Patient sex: M
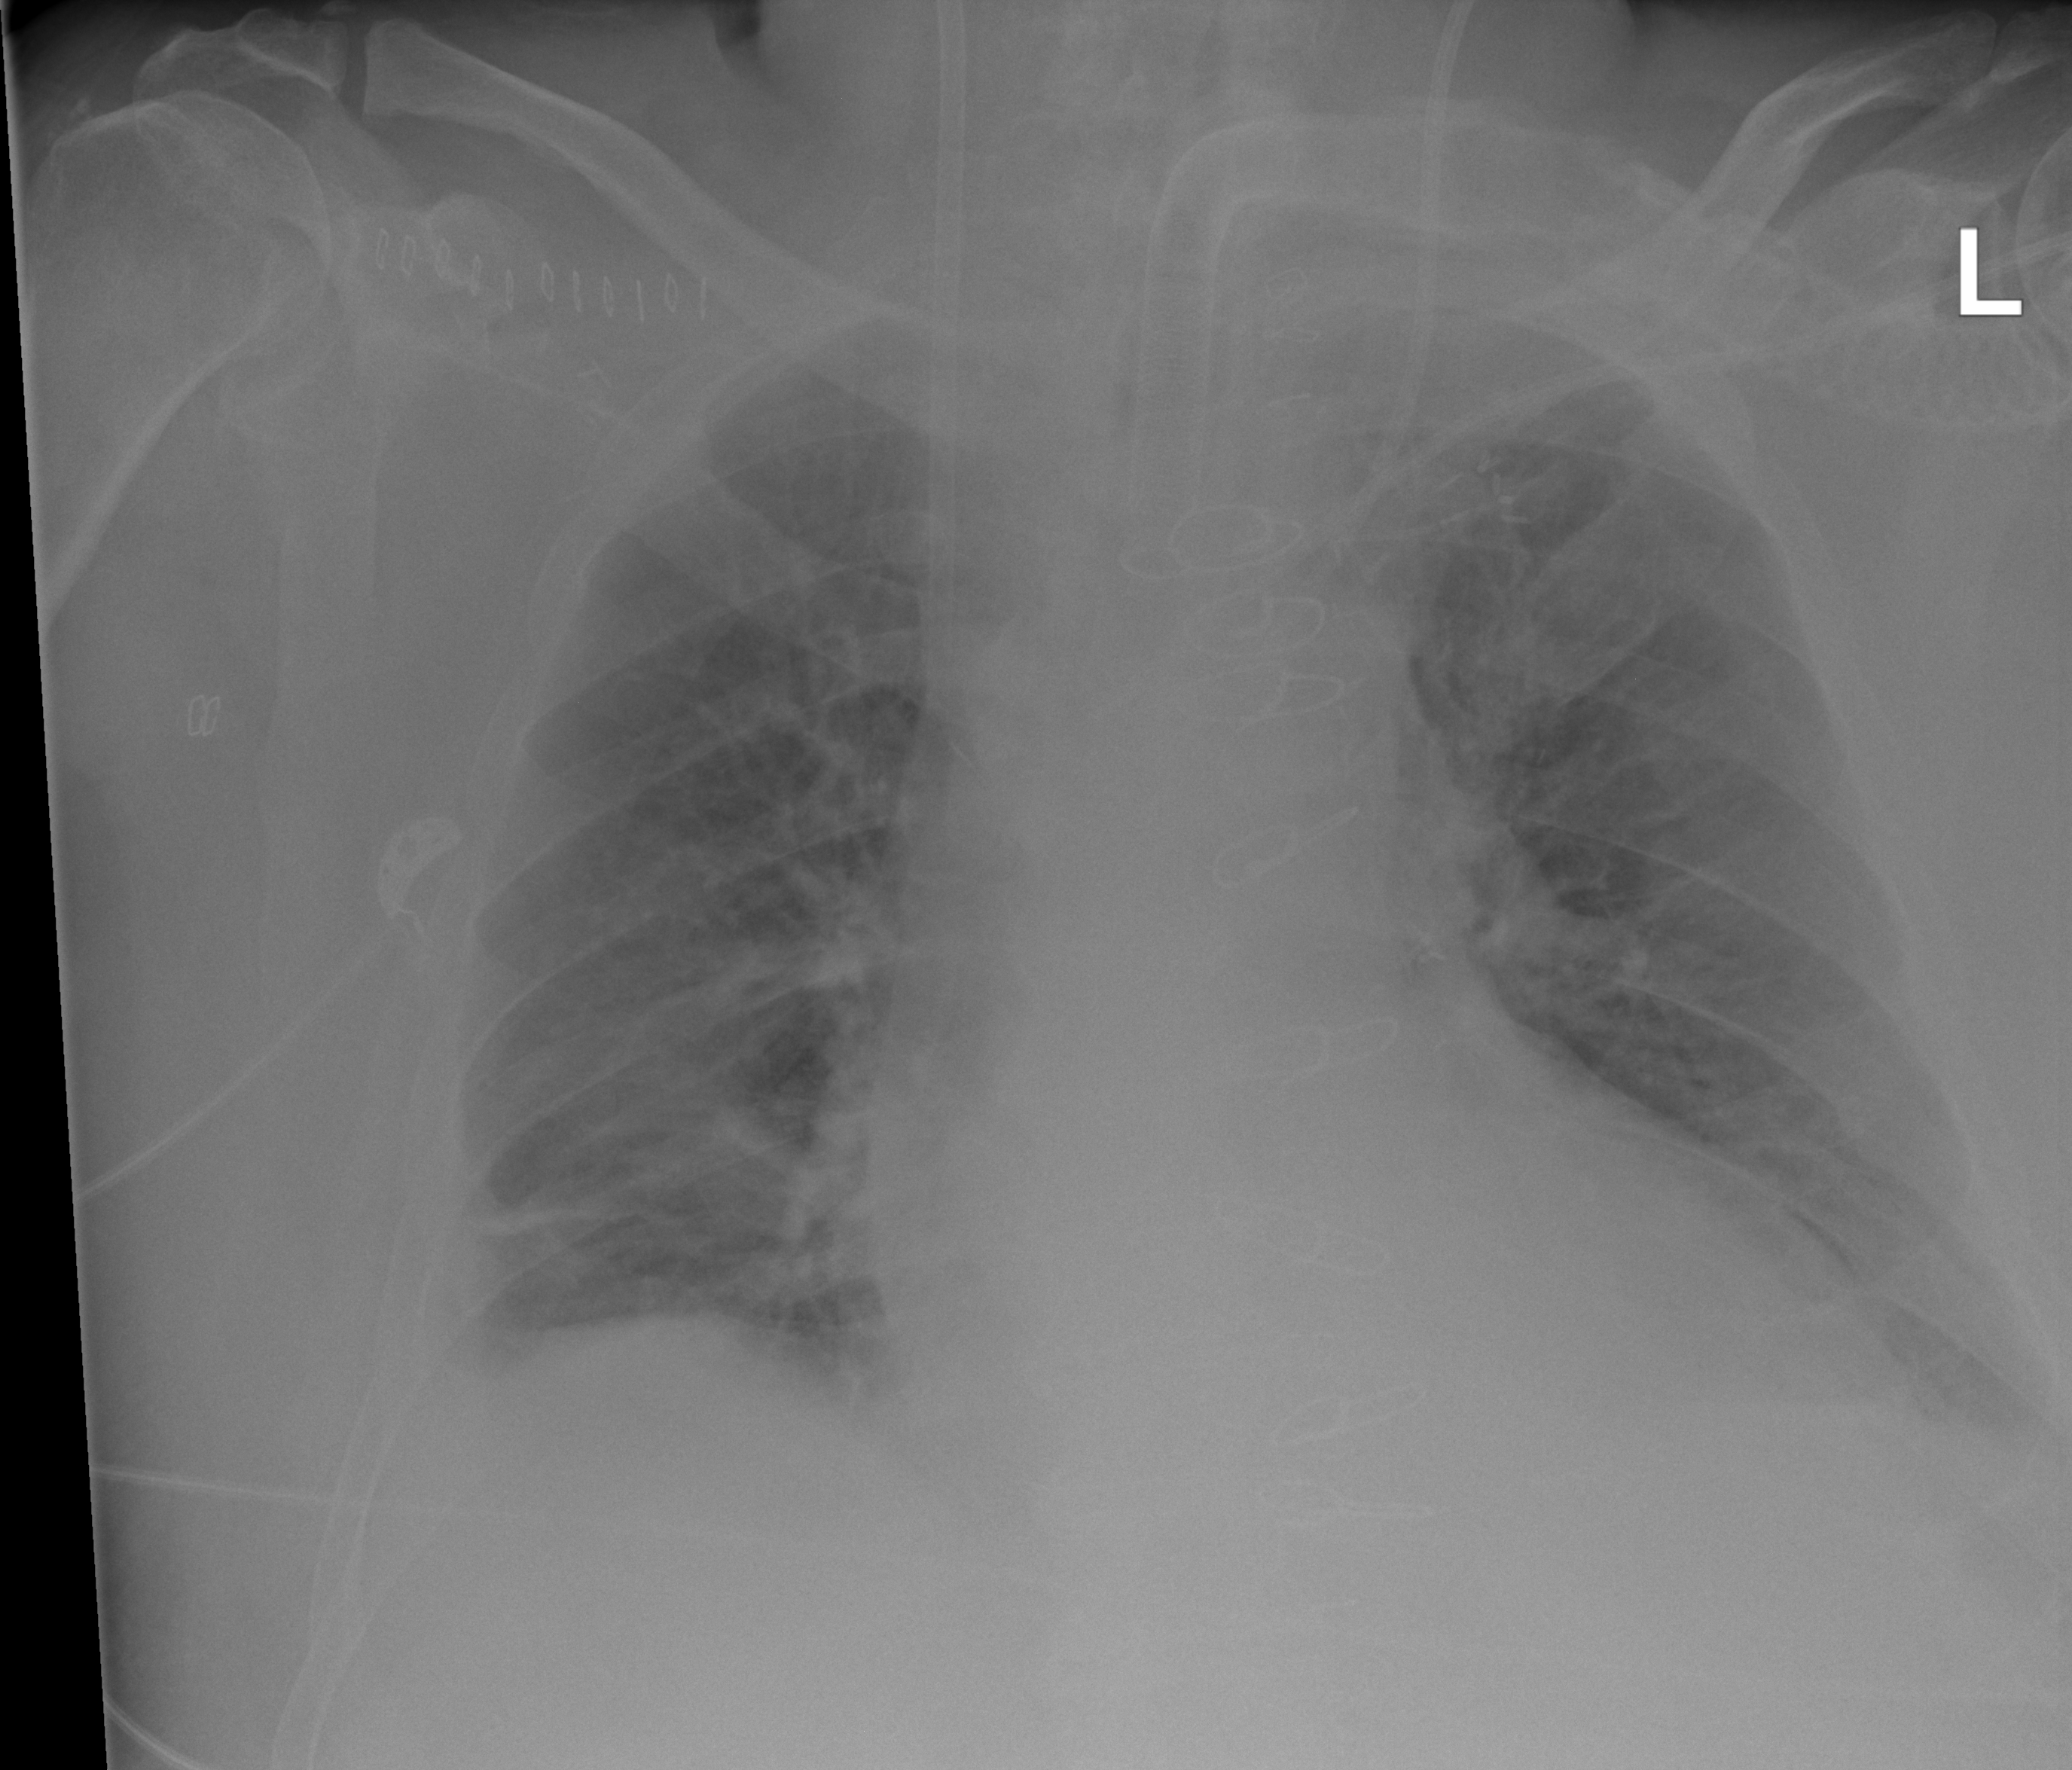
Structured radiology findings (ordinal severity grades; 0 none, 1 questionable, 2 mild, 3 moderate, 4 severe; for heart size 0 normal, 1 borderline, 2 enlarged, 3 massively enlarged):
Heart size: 2
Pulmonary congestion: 2
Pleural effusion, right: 2
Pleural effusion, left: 2
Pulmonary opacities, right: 2
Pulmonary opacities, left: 2
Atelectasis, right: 2
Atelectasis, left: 2